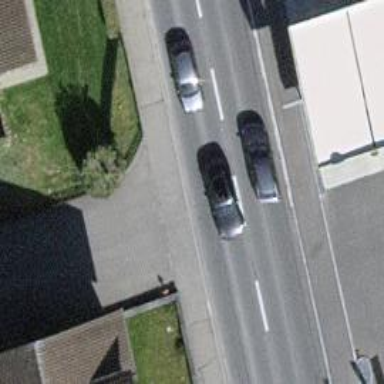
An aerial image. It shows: Unmarked crossing on the road.